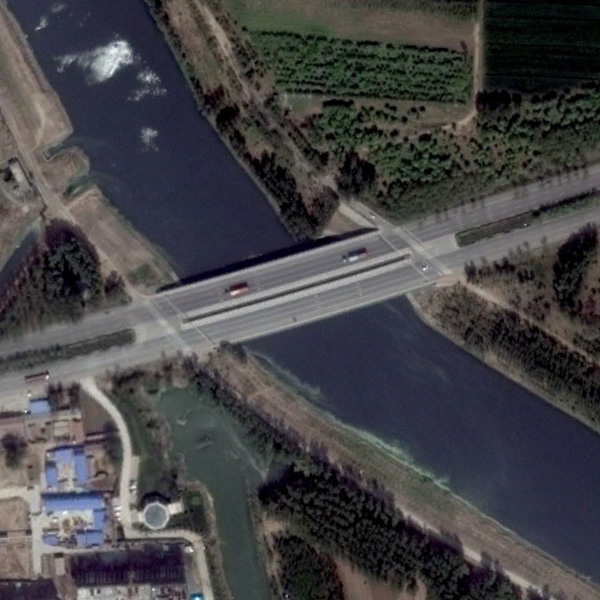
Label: Bridge